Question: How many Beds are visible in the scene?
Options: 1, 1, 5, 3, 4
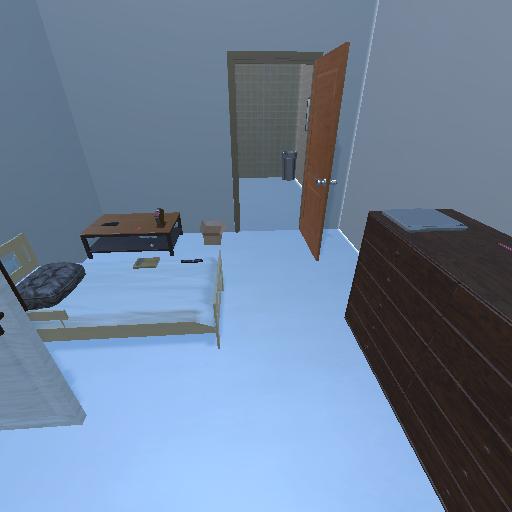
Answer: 1